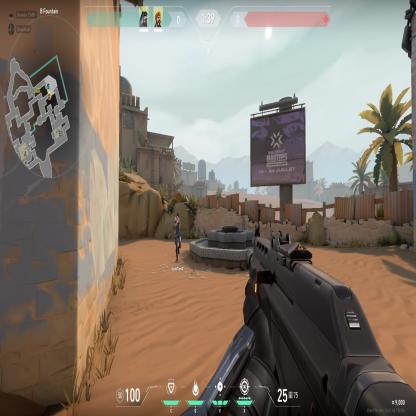
Label: teammate